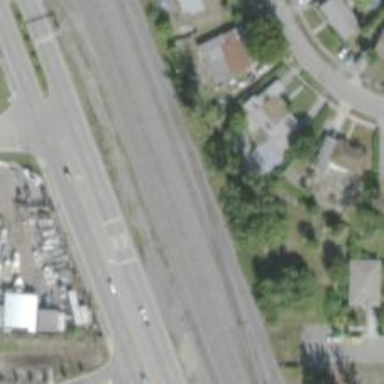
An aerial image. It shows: Railway siding with rails.